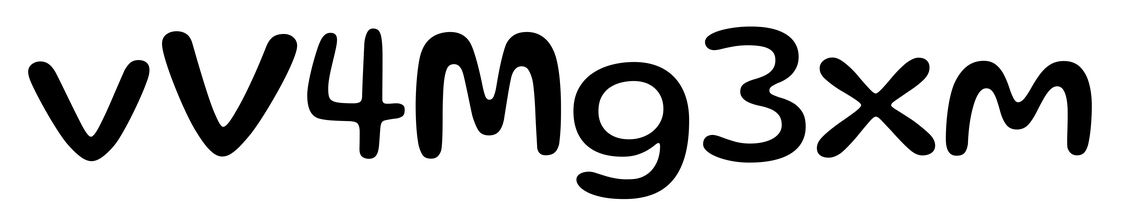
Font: Gluten_Regular